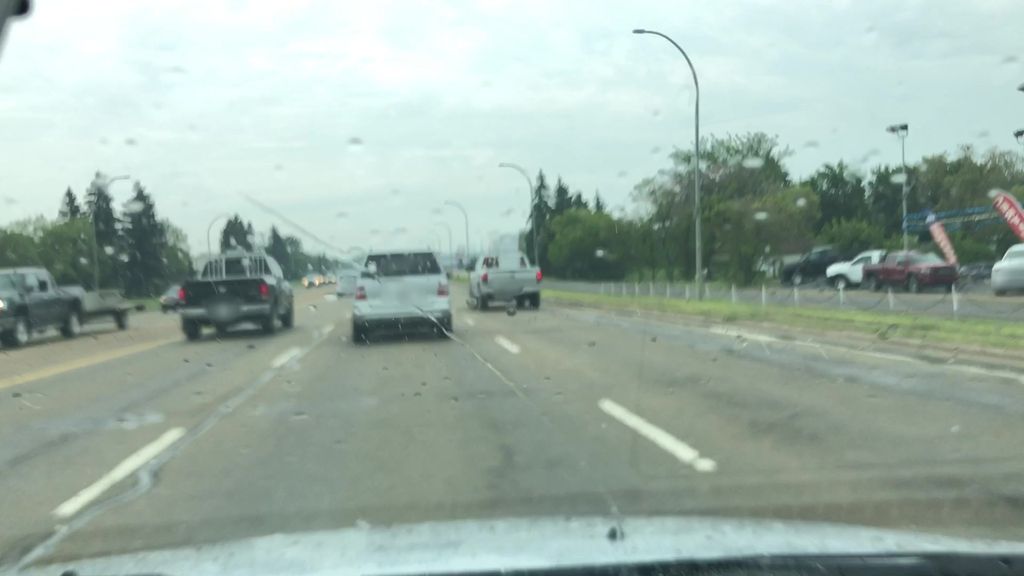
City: edmonton